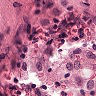
Metastatic tissue present: no